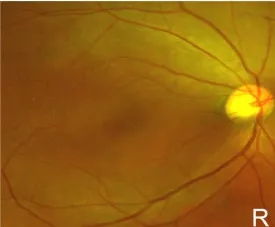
Fundus examination of both eyes at the initial consultation. Ultra-wide field fundus image revealed macular edema in both eyes (A, B).
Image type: ophthalmic_imaging (fundus_photograph)